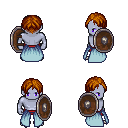
a pixel art fantasy rpg character, male body template, dark elf, purple skin, overskirt, red pants, brunette parted hairstyle, metal boots, shield, four views (front, back, left, right), 2x2 character sprite sheet, small pixel art, hard edges, no anti-aliasing